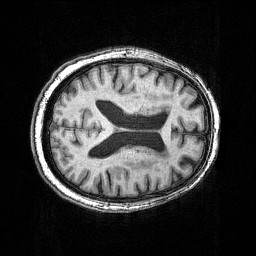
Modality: T1w
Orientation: axial
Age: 73
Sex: male
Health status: ill
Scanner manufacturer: siemens
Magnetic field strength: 3 T
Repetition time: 0.0025 s
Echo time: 0.00336 s